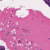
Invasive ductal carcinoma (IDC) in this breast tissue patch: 0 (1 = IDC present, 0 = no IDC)